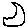
Label: moon